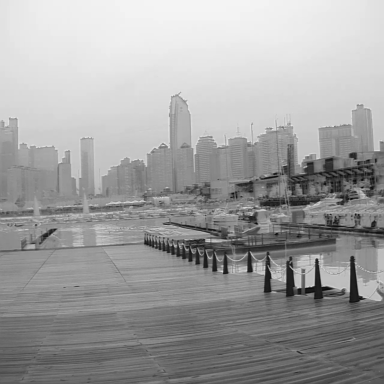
There are five objects shown in the infrared image, including three sailboats, and two canoes.